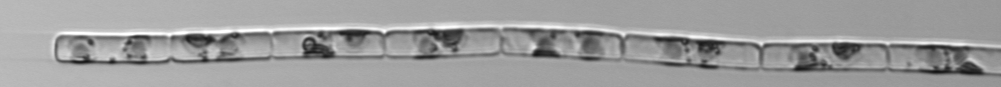
Label: Guinardia_delicatula